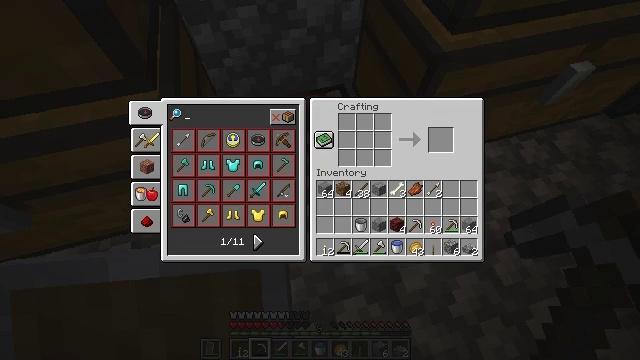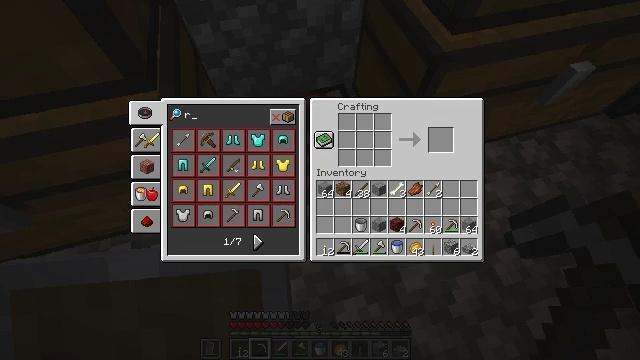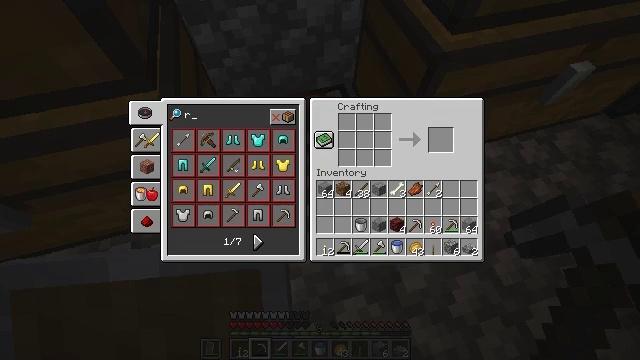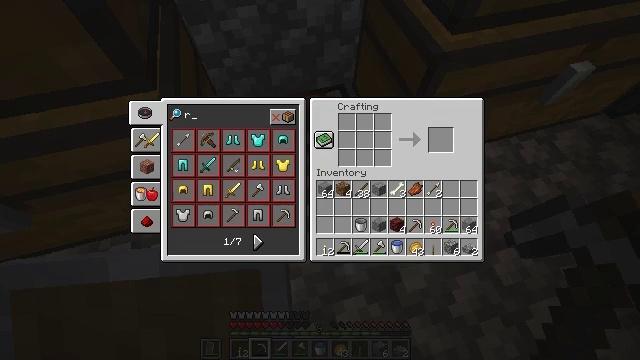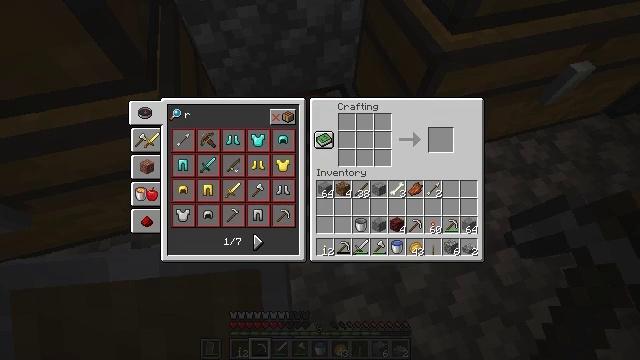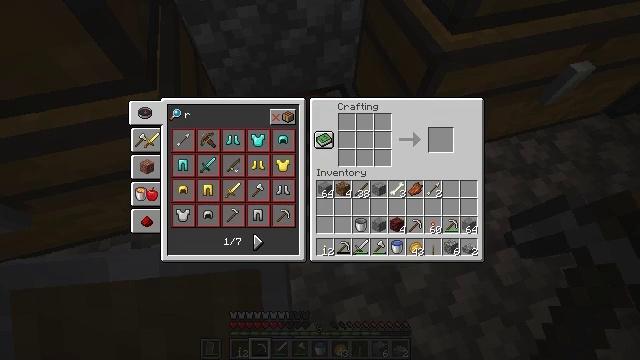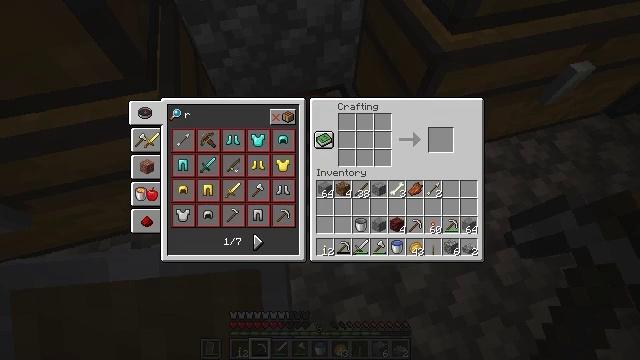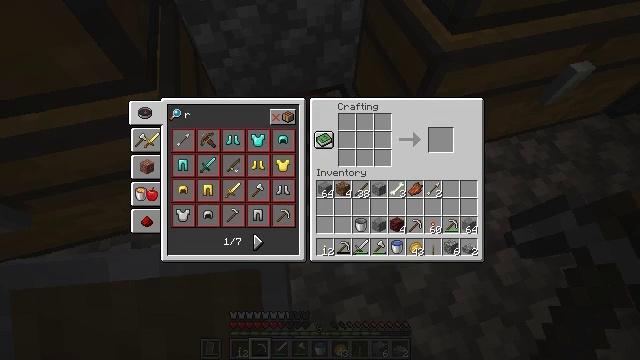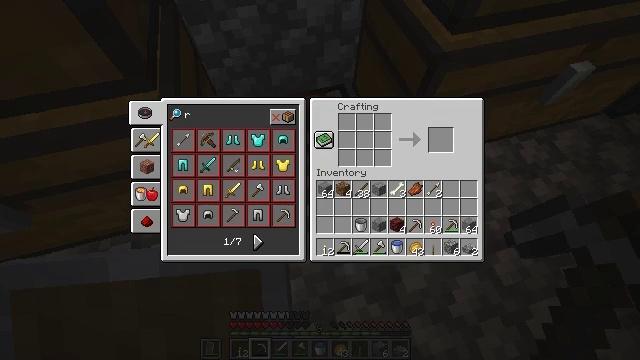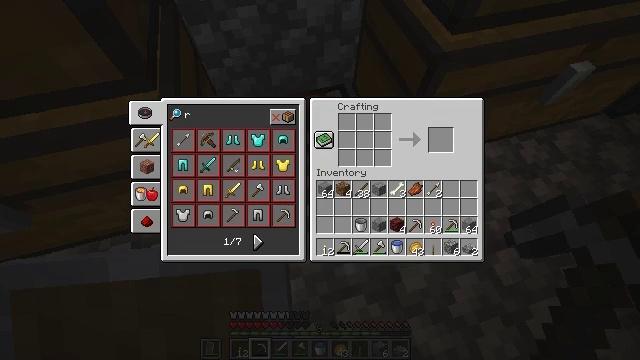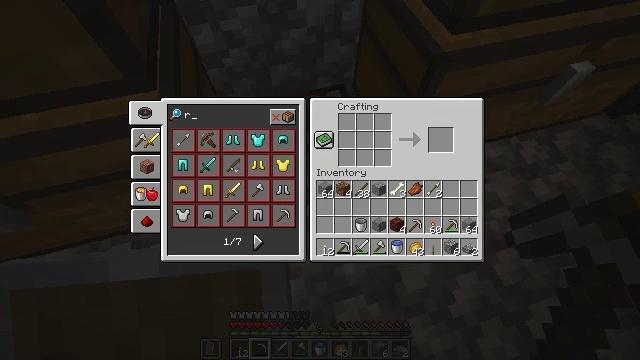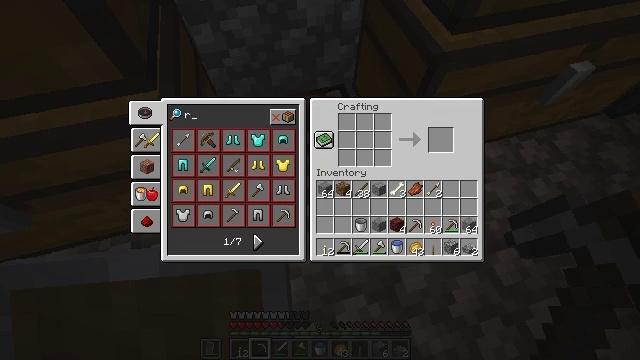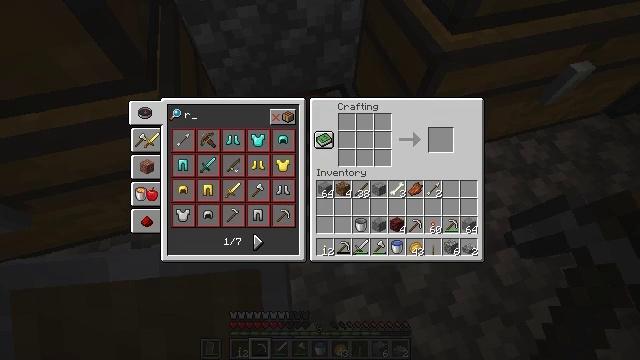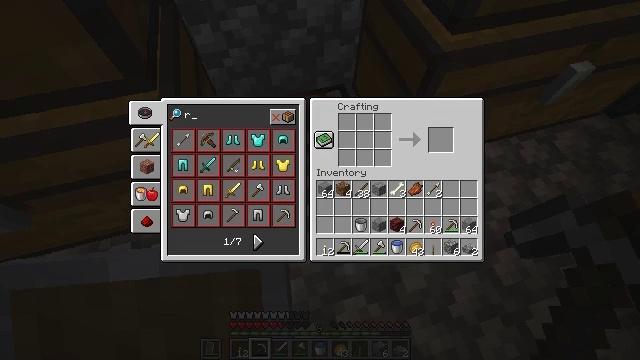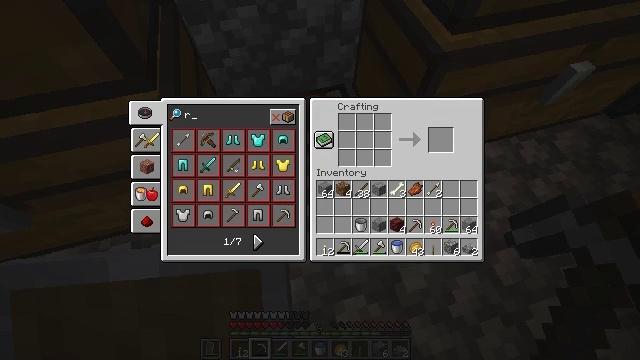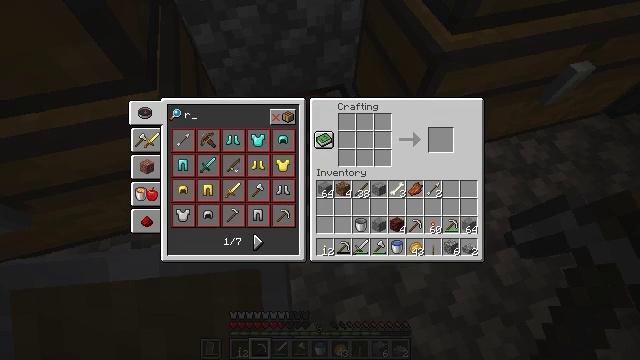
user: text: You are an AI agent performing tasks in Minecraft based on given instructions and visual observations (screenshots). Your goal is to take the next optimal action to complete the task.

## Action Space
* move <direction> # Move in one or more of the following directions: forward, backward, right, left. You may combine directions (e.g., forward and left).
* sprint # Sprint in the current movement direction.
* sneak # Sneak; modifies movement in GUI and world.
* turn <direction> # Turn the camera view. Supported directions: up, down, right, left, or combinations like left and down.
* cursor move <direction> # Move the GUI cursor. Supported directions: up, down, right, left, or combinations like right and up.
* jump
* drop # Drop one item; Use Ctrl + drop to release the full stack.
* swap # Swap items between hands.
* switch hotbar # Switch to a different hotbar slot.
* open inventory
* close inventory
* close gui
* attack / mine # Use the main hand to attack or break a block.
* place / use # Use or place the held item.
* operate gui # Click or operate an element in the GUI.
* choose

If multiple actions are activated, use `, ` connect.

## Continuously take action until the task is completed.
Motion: motion action
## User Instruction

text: Interact with the crafting table to create a repeater.
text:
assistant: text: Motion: no_op
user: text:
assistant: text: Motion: no_op
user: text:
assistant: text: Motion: no_op
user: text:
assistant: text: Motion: no_op
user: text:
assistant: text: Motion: no_op
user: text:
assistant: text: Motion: no_op
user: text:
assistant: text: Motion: no_op
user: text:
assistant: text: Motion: no_op
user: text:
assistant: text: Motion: no_op
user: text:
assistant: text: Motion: no_op
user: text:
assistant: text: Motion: no_op
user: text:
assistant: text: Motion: no_op
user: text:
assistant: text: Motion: no_op
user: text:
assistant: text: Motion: no_op
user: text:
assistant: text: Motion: no_op
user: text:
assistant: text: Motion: no_op
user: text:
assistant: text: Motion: no_op
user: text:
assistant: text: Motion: no_op
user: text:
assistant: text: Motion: no_op
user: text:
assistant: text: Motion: no_op
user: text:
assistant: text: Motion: no_op
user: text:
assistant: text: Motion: no_op
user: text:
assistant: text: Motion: no_op
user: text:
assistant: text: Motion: no_op
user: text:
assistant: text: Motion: open inventory
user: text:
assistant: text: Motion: open inventory
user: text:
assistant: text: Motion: open inventory
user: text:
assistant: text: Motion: no_op
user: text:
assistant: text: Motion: no_op
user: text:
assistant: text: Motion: no_op